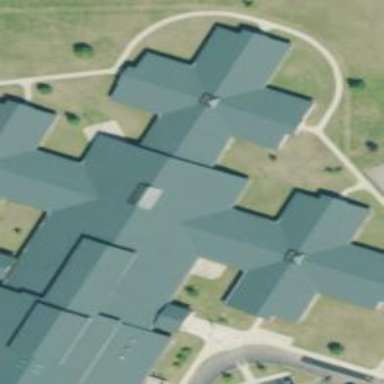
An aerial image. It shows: School building.